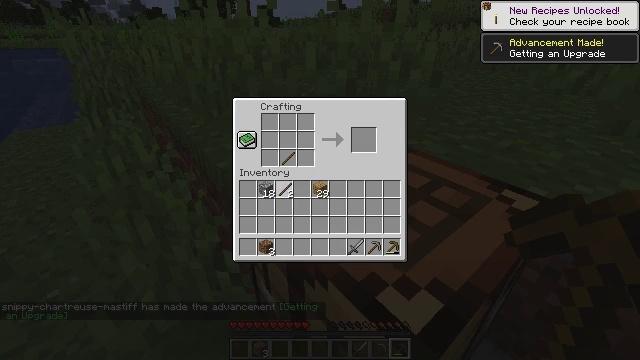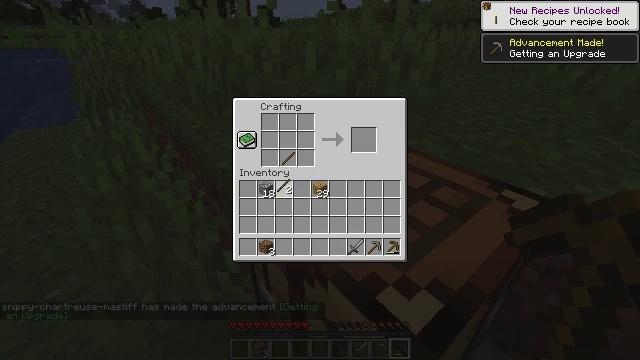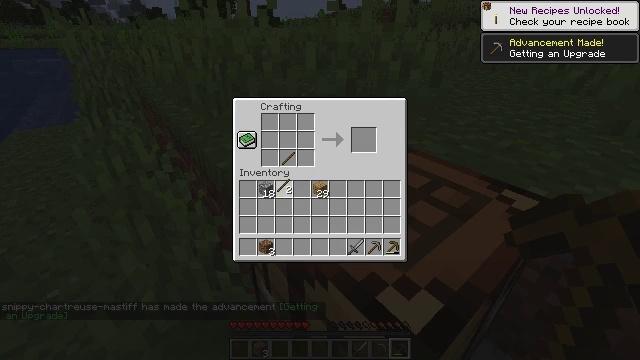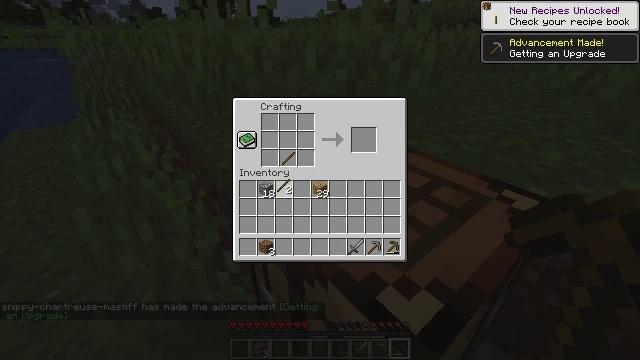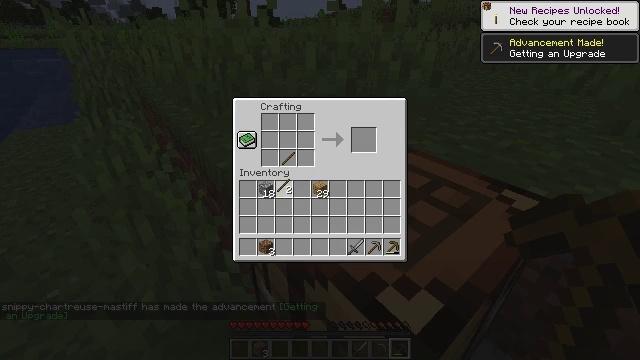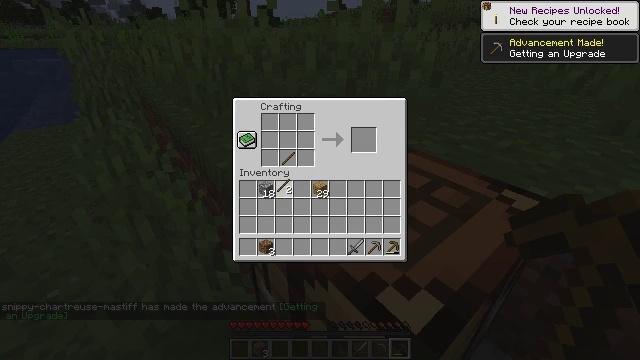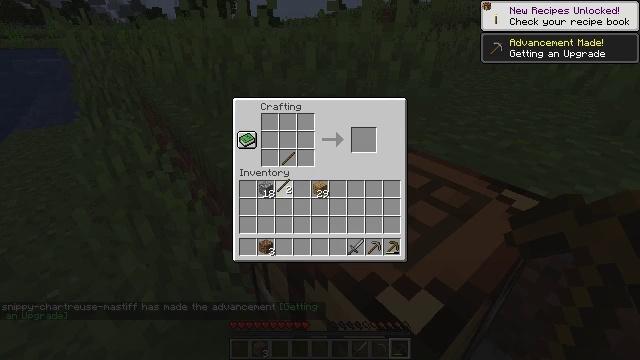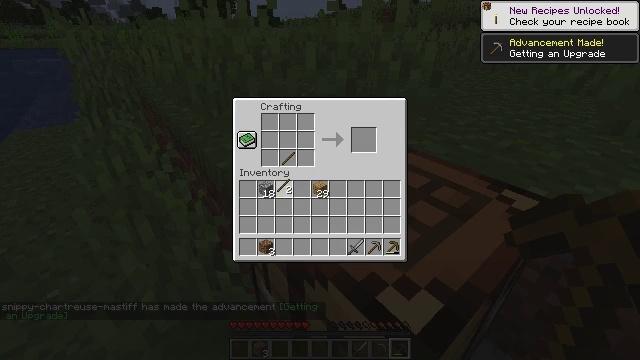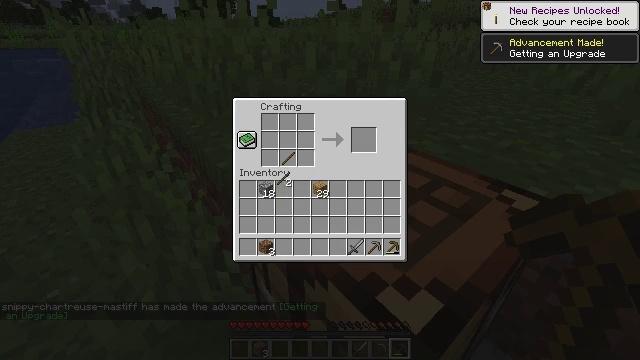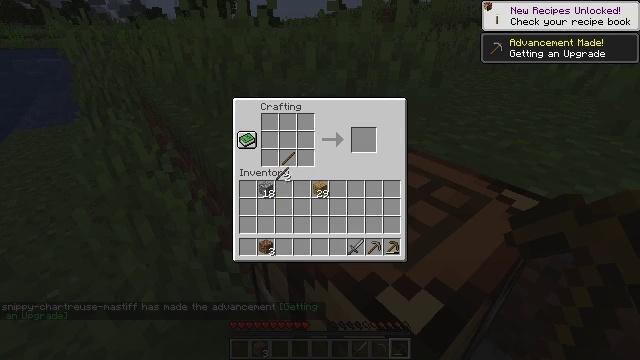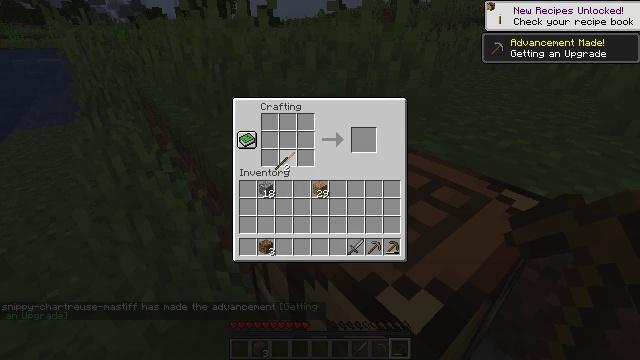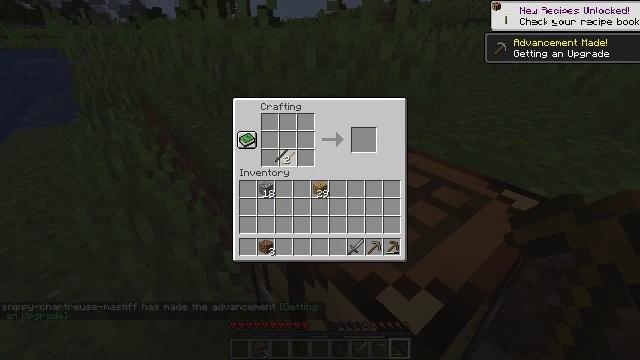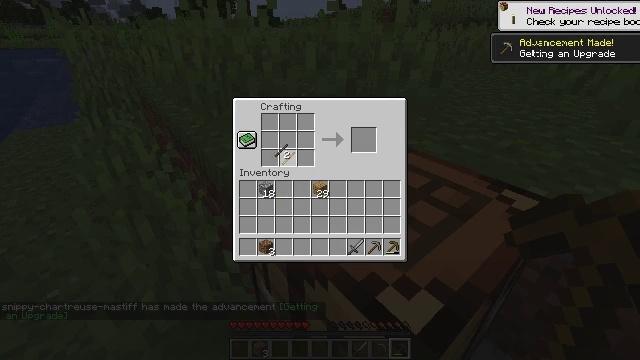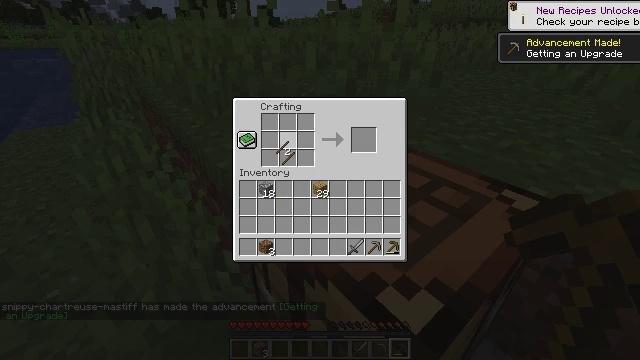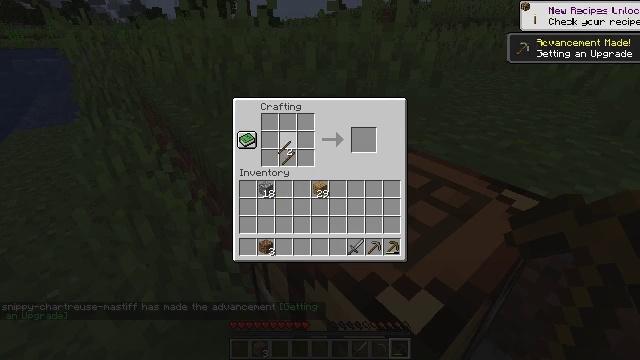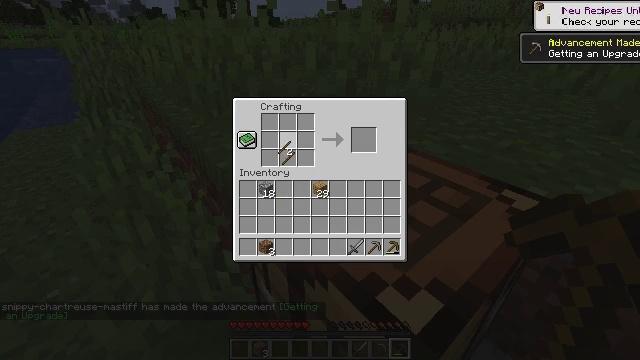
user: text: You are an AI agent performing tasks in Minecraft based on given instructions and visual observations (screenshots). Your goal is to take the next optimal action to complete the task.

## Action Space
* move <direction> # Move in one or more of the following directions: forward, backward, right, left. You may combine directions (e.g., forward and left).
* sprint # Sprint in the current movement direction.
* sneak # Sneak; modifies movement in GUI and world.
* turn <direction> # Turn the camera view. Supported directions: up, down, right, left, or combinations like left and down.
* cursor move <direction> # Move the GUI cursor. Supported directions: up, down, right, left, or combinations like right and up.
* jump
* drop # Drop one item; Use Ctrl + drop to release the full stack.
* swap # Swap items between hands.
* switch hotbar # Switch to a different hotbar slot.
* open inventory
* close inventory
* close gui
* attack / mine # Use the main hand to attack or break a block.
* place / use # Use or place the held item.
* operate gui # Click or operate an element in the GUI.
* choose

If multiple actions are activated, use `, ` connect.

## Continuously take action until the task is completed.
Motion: motion action
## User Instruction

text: Create a stone axe using the crafting recipe.
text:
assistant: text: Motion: no_op
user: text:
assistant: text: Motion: no_op
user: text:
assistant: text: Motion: no_op
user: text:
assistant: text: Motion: no_op
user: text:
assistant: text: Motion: no_op
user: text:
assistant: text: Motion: no_op
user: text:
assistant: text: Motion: no_op
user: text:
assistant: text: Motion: cursor move up
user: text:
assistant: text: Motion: no_op
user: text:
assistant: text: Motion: cursor move up
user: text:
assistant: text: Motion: cursor move up
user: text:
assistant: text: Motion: no_op
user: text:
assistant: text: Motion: no_op
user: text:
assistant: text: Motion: choose
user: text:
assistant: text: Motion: choose
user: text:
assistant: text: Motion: choose
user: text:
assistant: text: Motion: no_op
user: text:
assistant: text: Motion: no_op
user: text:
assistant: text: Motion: no_op
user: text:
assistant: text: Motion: cursor move down
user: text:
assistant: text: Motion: cursor move down
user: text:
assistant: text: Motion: no_op
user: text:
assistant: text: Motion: no_op
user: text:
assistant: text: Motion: operate gui
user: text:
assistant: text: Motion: operate gui
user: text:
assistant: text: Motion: operate gui
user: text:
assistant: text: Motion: no_op
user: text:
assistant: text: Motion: no_op
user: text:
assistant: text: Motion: no_op
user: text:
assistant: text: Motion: no_op